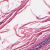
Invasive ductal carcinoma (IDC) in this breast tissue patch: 0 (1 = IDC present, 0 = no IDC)